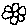
Label: flower